Question: I'm writing some VBA to create a search page in my MS Acccess database and running into some trouble with 'DoCmd.ApplyFilter' in the 'Search_Click()' sub.

My code looks like this
'''
Private Sub Search_Click()
DoCmd.ApplyFilter "", _
"([site] = [Forms]![SWP Search]![txtSite] " & _
" Or IsNull([Forms]![SWP Search]![txtSite])) " & _
"AND " & _
"([asset] = [Forms]![SWP Search]![txtAsset] " & _
" Or IsNull([Forms]![SWP Search]![txtAsset]))"
End Sub
'''
Or in pseudo code...
'''
Shows results where true...
([site column] = txtbox1 OR isnull(txtbox1))
AND
([asset col ] = txtbox2 OR isnull(txtbox2))
'''
Obviously, the desired functionality is as follows...
1. Site chosen, Asset blank -> Filter on site only
2. Site chosen, Asset chosen -> Filter on both
3. Site blank, Asset blank -> Return all rows
4. Site blank, Asset chosen -> Filter on asset only
But what's actually happening is...
1. Site chosen, Asset blank -> works
2. Site chosen, Asset chosen -> works
3. Site blank, Asset blank -> no rows returned
4. Site blank, Asset chosen -> no rows returned
So it seems like when Site is blank, IsNull() isn't evaluating true and so the first part of the filter is FALSE and the thing just quits there and then.
Any idea why?
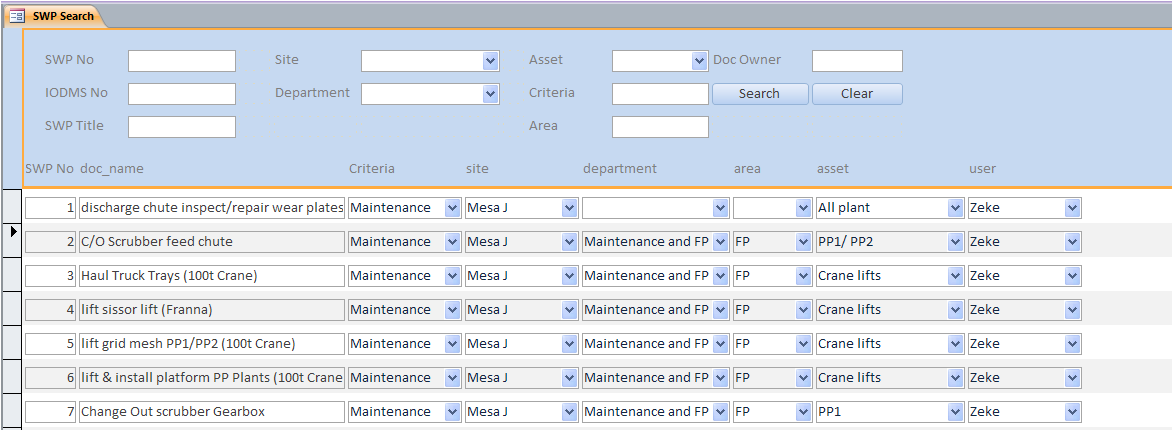
Answer: Try does using 'IsEmpty()' instead of 'IsNull()' make difference, ie
'''
"(IsEmpty([Forms]![SWP Search]![txtSite]) " & _
" Or [site] Like [Forms]![SWP Search]![txtSite] )" & _
"AND" & _
"( IsEmpty([Forms]![SWP Search]![txtAsset])" & _
" Or [asset] Like [Forms]![SWP Search]![txtAsset] )"
'''
as the empty txtbox might return empty string, not NULL as you expect. Or compare textbox value against empty string, possibly using 'trim()' first.